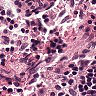
Metastatic tissue present: no